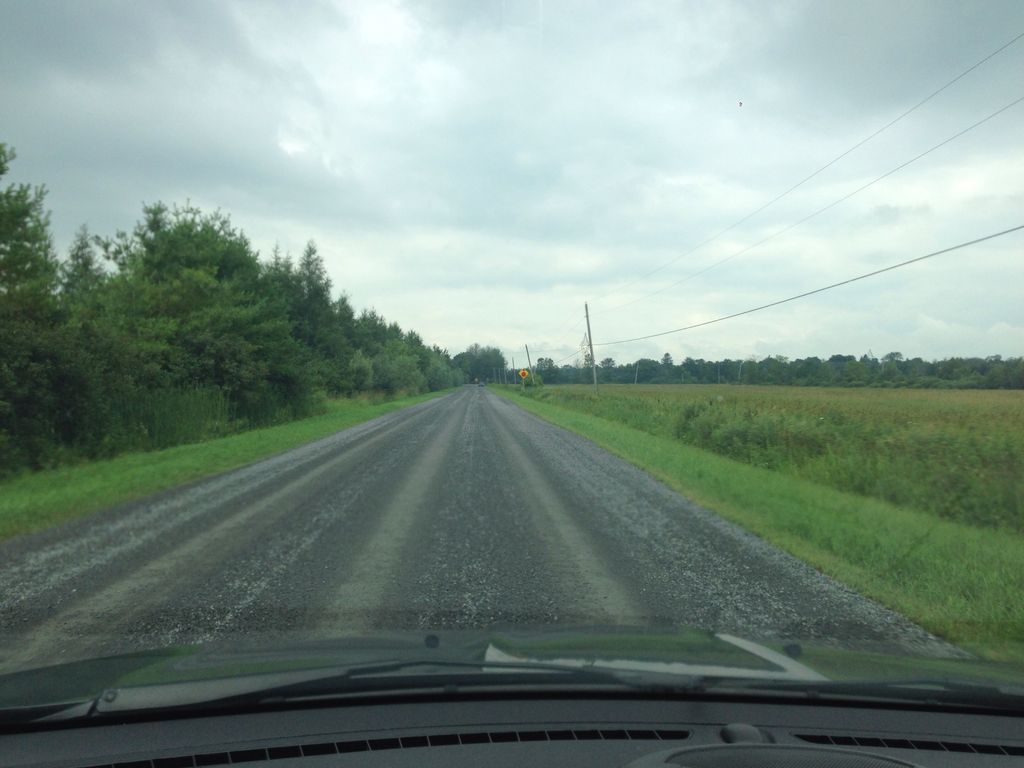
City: ottawa-gatineau